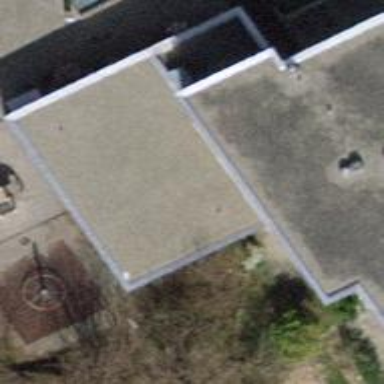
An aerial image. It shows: Kindergarten.